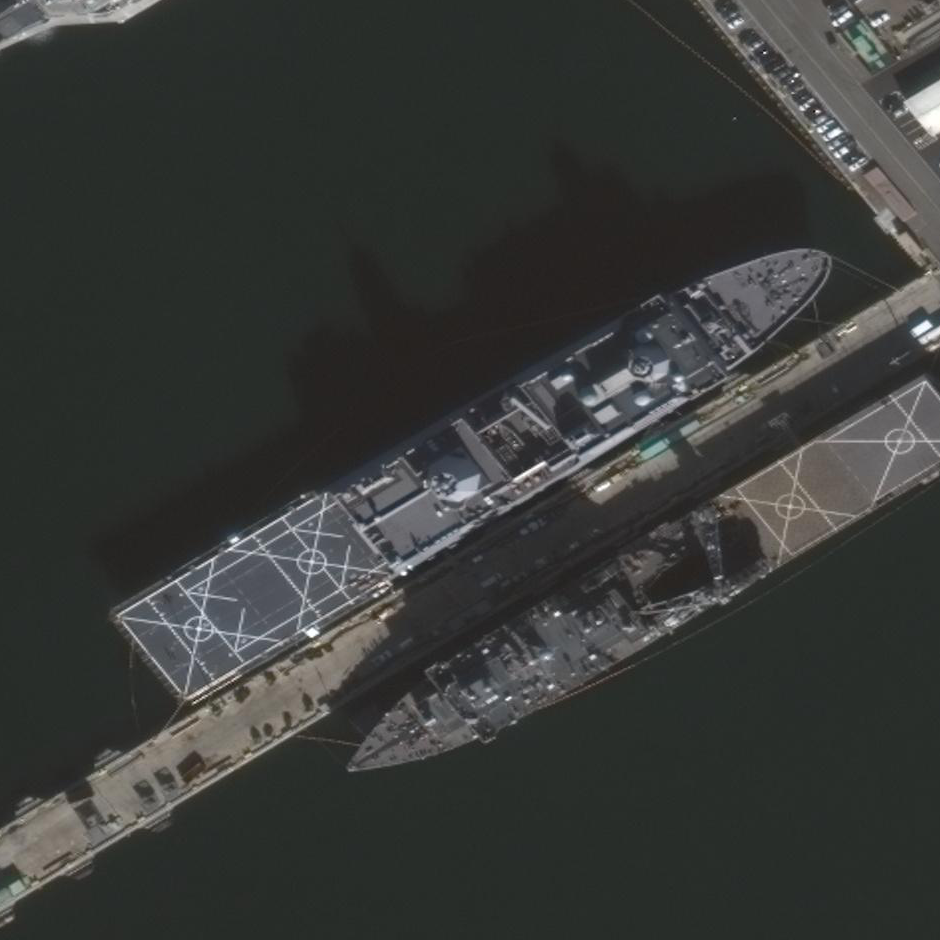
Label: combat